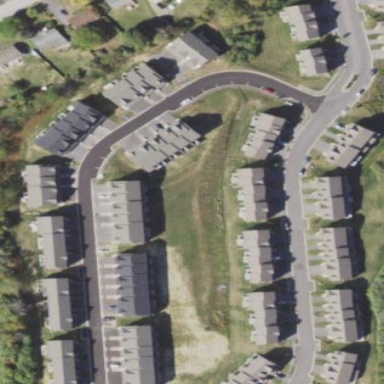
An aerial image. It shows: Residential neighbourhood.